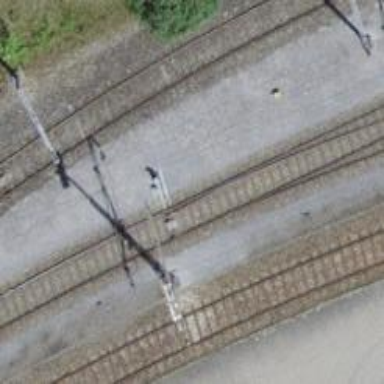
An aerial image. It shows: Railway switch.